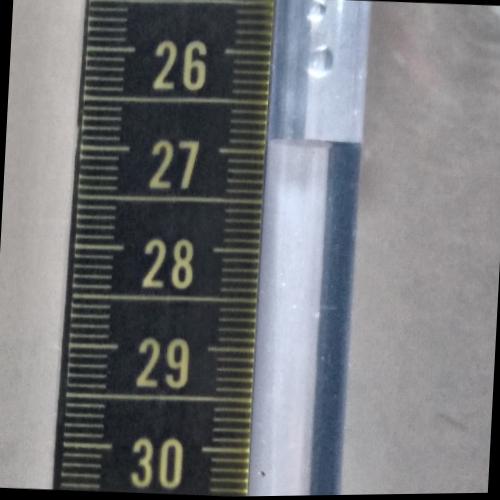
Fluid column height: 26.9 cm